Field crop: maize
Growth stage: 2
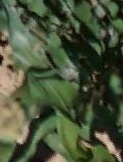
Species: maize